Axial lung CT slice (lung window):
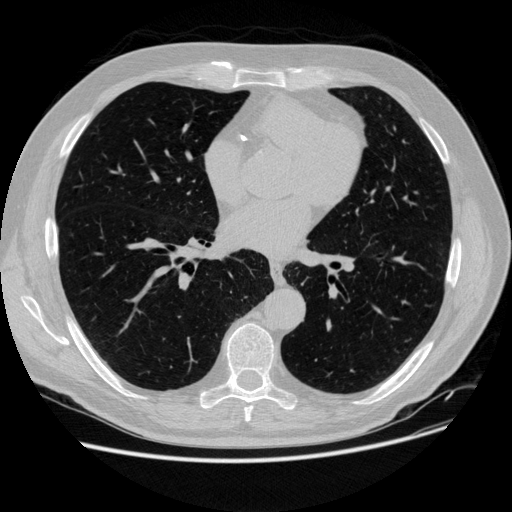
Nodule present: no